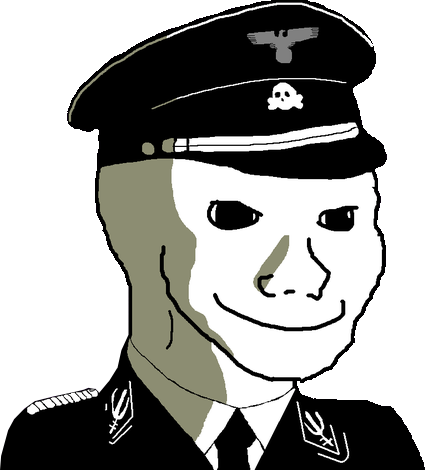
Label: 5_Oomer